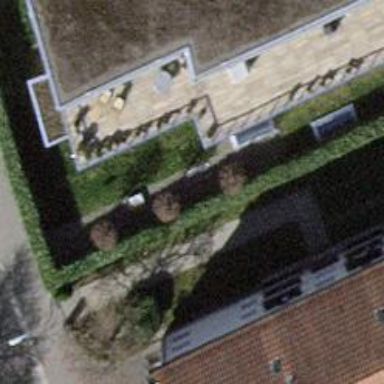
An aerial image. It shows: Building with flat roof.